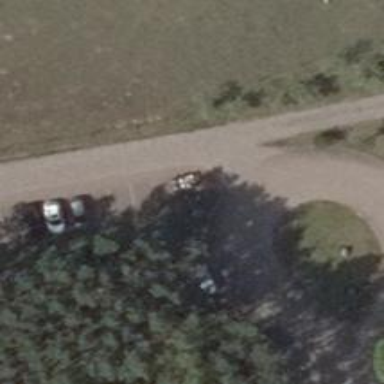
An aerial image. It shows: BBQ amenity.